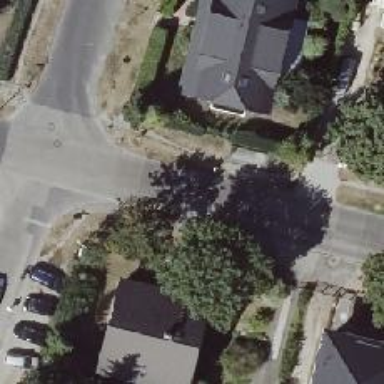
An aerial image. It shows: Tertiary road with concrete surface. Sidewalks are present on both sides of the road.